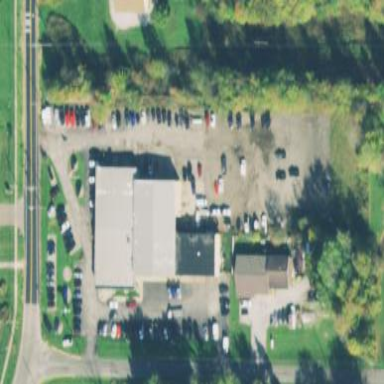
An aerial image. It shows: Building housing car shop.